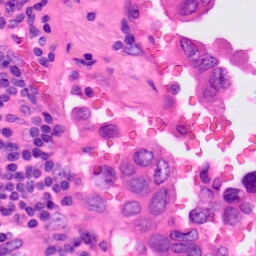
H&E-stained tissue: Lung